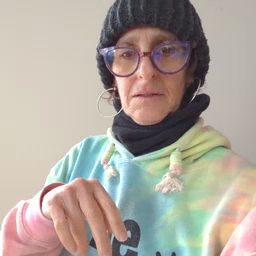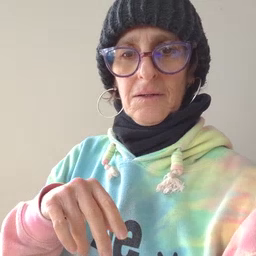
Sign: why